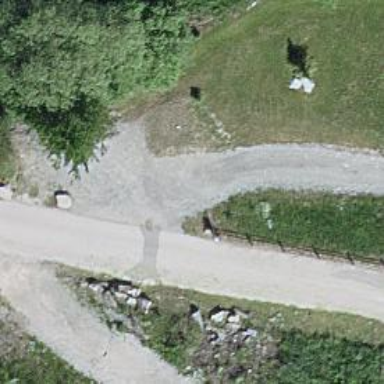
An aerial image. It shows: Driveway leading to service road.